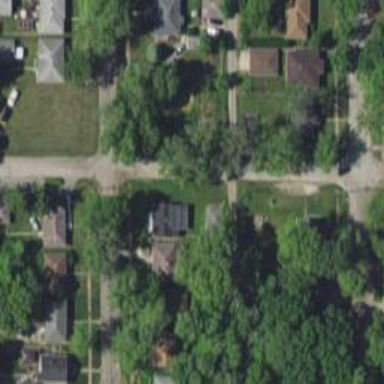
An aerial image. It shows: Alleyway designated as service road.